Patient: sex M, age 61
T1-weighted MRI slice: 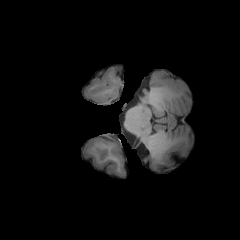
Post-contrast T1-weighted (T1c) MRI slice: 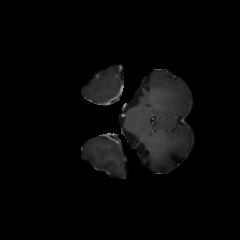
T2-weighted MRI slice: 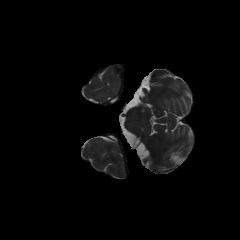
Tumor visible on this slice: no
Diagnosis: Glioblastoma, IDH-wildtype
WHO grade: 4